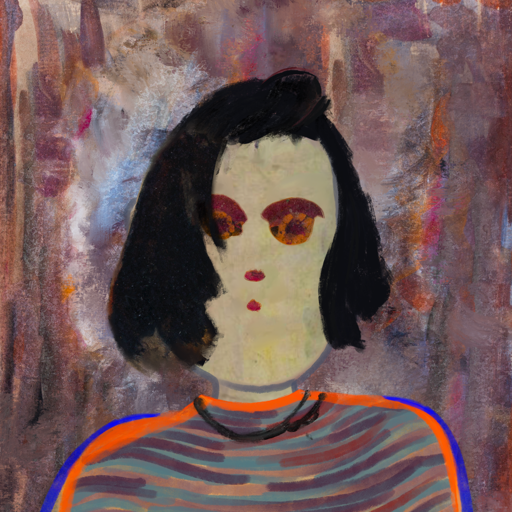
Background: Hypocrite, Head And Neck Front: Hill_Girl, Face Front: Doll, Bust: Experience, Hair Front: Mosgoul, Head Accessory: Blank, Second Necklace: Blank, Necklace: Orphan, Baby: Blank